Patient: sex M, age 74
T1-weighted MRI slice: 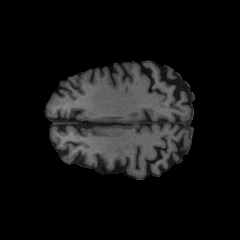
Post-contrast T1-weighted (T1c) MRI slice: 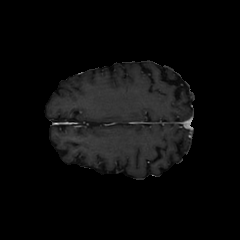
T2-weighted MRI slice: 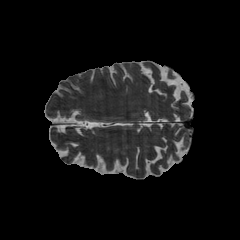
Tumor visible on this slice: no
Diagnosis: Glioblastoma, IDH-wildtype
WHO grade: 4